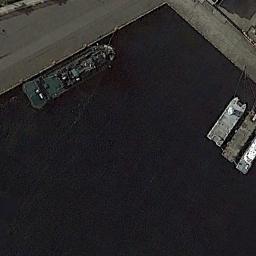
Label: ship